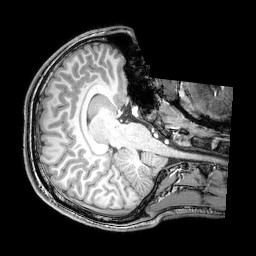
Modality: T1w
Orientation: axial